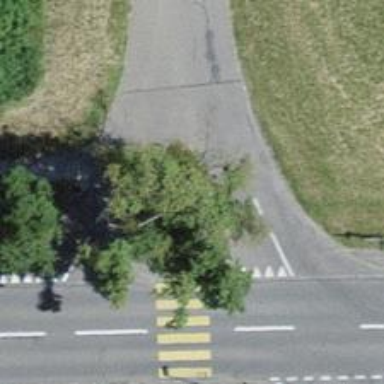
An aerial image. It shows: Deciduous tree with broadleaved leaves.